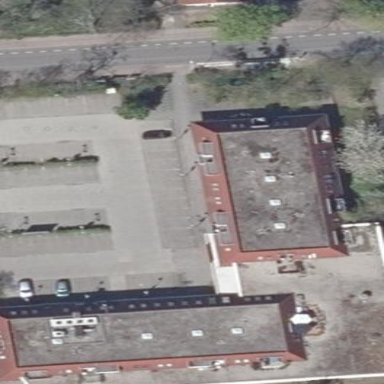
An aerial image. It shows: Building with red saltbox-shaped roof.